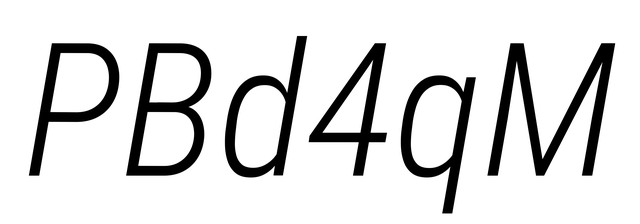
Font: Roboto-Italic_Condensed_Light_Italic